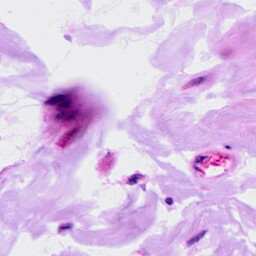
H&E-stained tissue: Ovarian